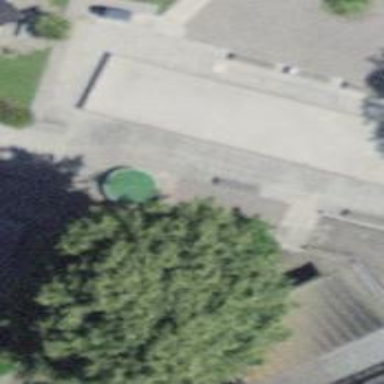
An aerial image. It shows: Concrete bench.